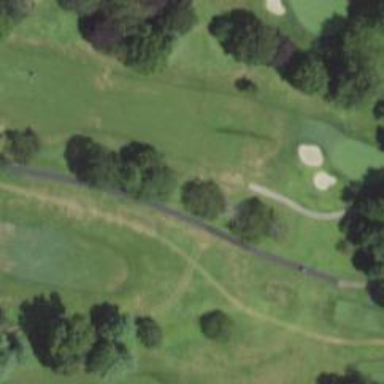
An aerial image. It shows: Grassy area designated as golf fairway.